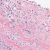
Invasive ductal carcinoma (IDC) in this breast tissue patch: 1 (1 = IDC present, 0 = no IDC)